Interaction volume radius: 5 \u00c5
Interaction volume height: 20 \u00c5
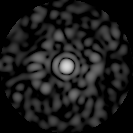
Disorder parameter: 0.8852